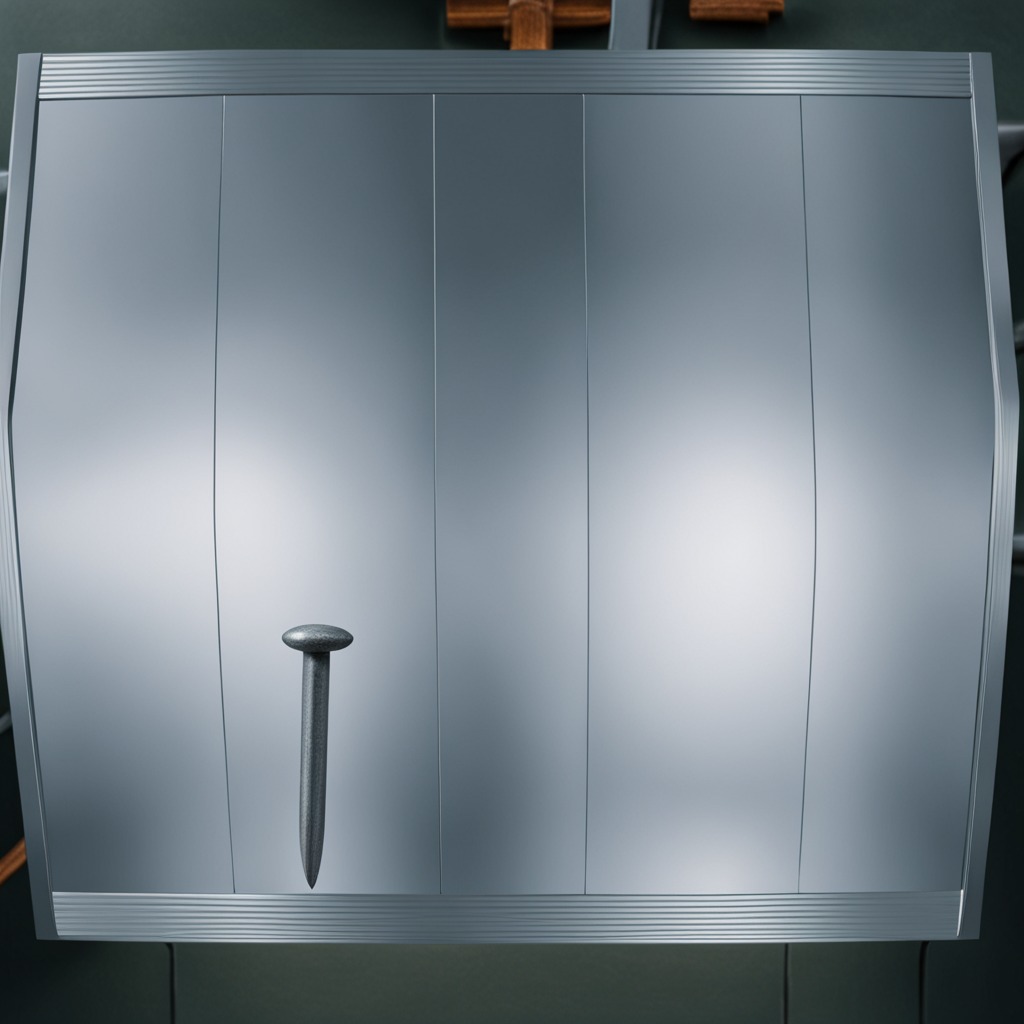
A nail is lying on the toolbox surface.